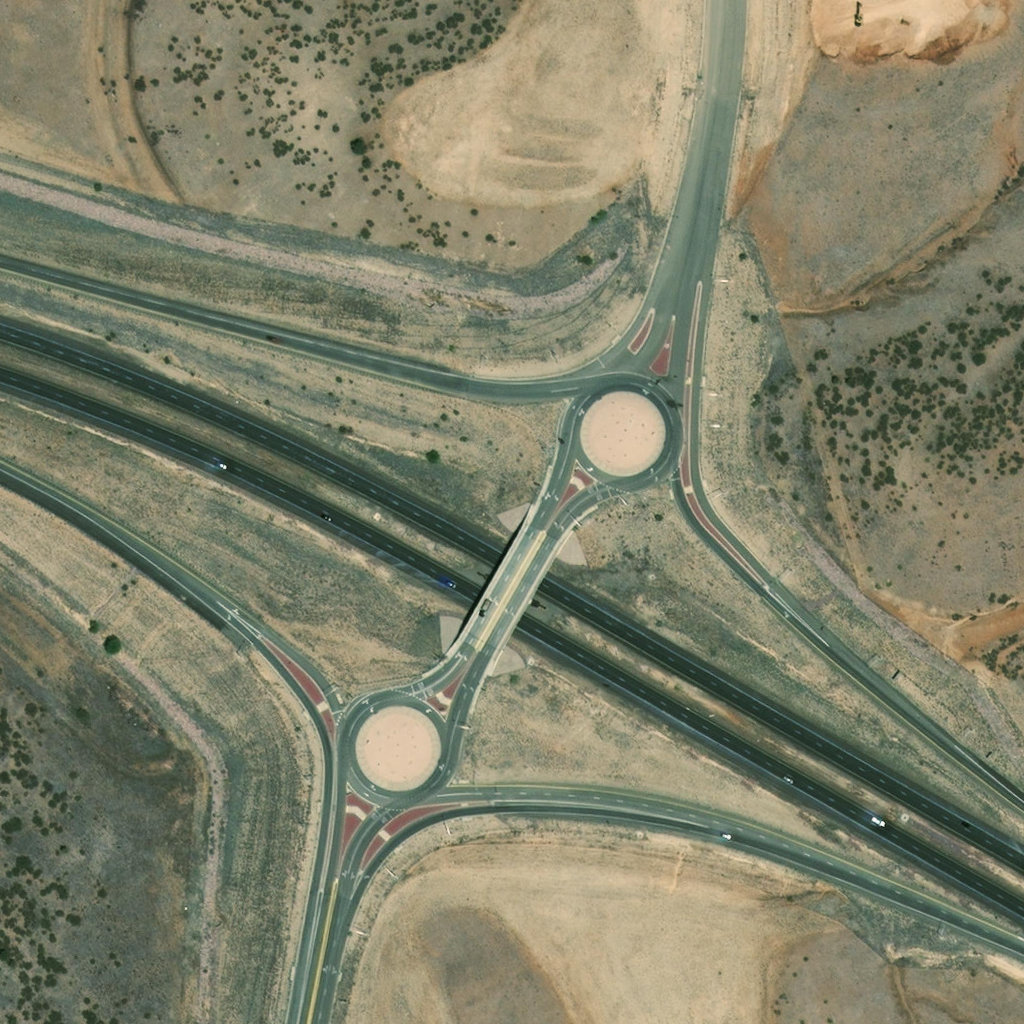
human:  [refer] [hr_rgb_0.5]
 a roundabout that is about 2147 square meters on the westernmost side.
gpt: <box>[[32, 67, 44, 78, 0]]</box>